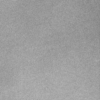
Label: dusty